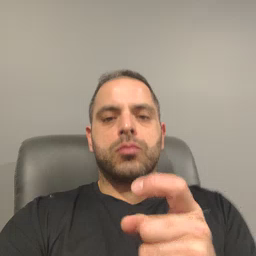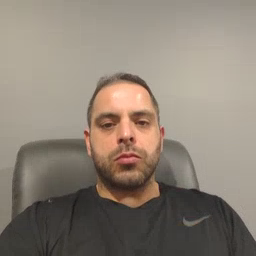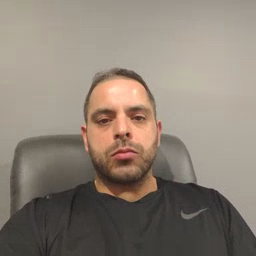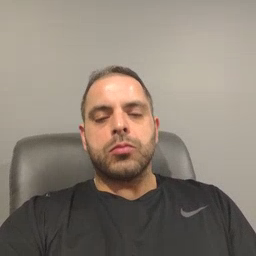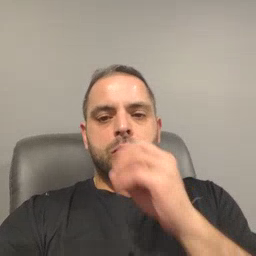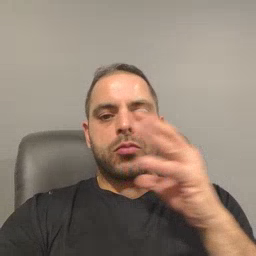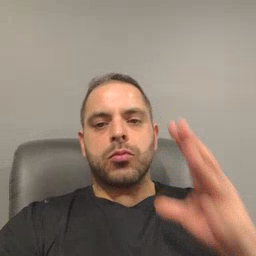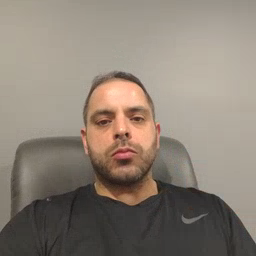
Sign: balloon